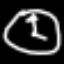
Label: clock